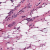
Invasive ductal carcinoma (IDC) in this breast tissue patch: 1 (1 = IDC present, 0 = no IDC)